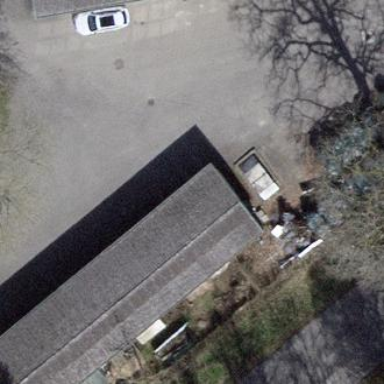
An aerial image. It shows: Building with tile roof.